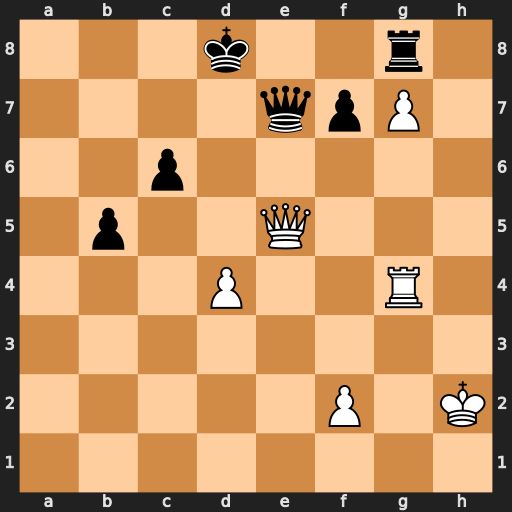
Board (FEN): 3k2r1/4qpP1/2p5/1p2Q3/3P2R1/8/5P1K/8
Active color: w
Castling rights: -
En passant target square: -
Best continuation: Qb8+ Kd7 Qxg8